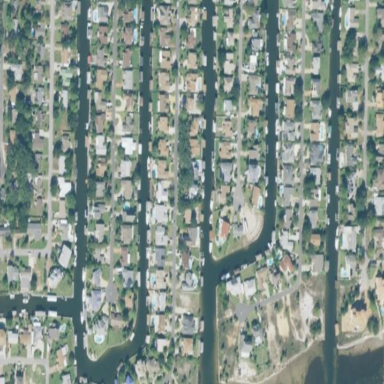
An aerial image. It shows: Residential area consisting of single-family homes.